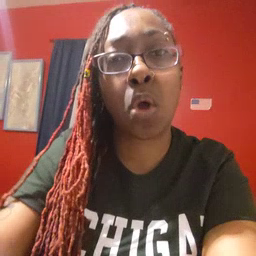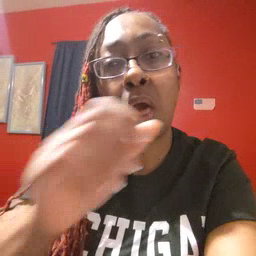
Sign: all